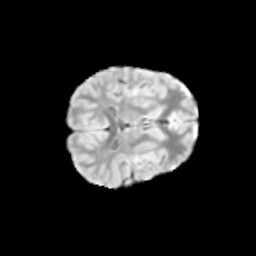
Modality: T2w
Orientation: axial
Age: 10
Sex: female
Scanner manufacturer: siemens
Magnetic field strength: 3 T
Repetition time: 3.8 s
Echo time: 0.07 s